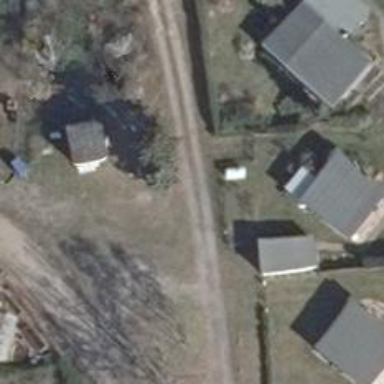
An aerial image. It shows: Driveway used for agricultural purposes.